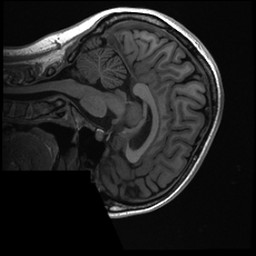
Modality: T1w
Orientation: sagittal
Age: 27
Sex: female